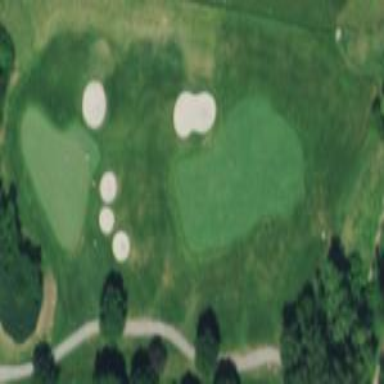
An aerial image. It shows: Rough area on grassy golf course.